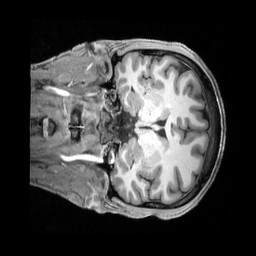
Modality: T1w
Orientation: coronal
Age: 44
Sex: male
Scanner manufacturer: siemens
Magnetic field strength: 3 T
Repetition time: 2.3 s
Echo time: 0.00228 s